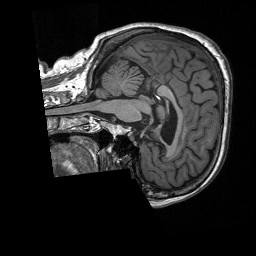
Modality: T1w
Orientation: sagittal
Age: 61
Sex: female
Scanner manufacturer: siemens
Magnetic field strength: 3 T
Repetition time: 2.4 s
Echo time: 0.00226 s